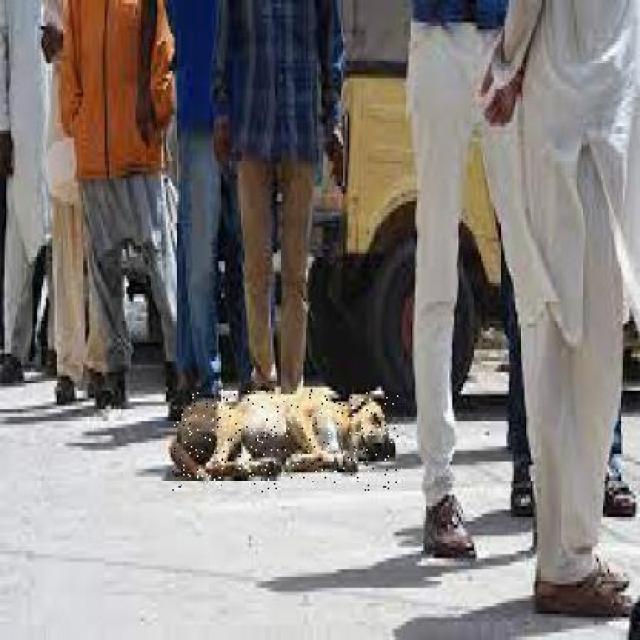
Healthy canine skin — no visible lesions, inflammation, or abnormalities. The skin and coat appear normal.